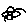
Label: flower